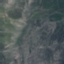
Label: HerbaceousVegetation